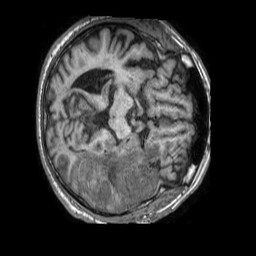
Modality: T1w
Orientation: axial
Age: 81
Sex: male
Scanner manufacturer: philips
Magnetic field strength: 1.5 T
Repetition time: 0.007286 s
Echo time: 0.003303 s